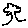
Label: tree